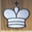
Piece: wK